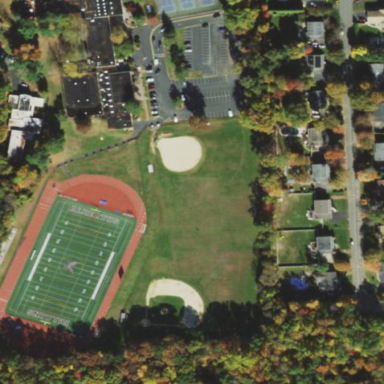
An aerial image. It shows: School.